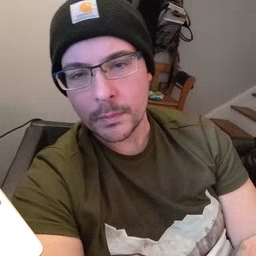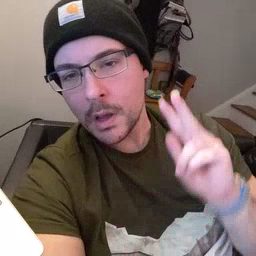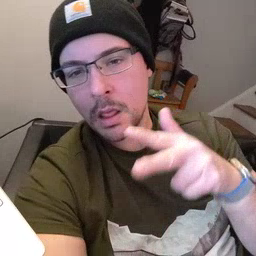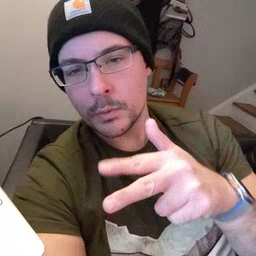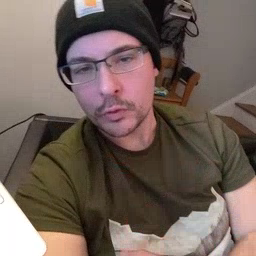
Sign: helicopter